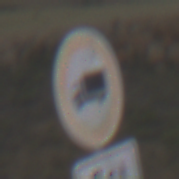
Verkehrszeichen: VerbotFuerKraftfahrzeugeUeberDreiKommaFuenfTonnen
Zusatzzeichen unten: SonstigeBeschraenkungen4
Umgebung: Outdoor, Nature
Tageszeit: Midday
Wetter: Overcast
Licht: Natural
Jahreszeit: NotSpecified
Kontrast: LowContrast